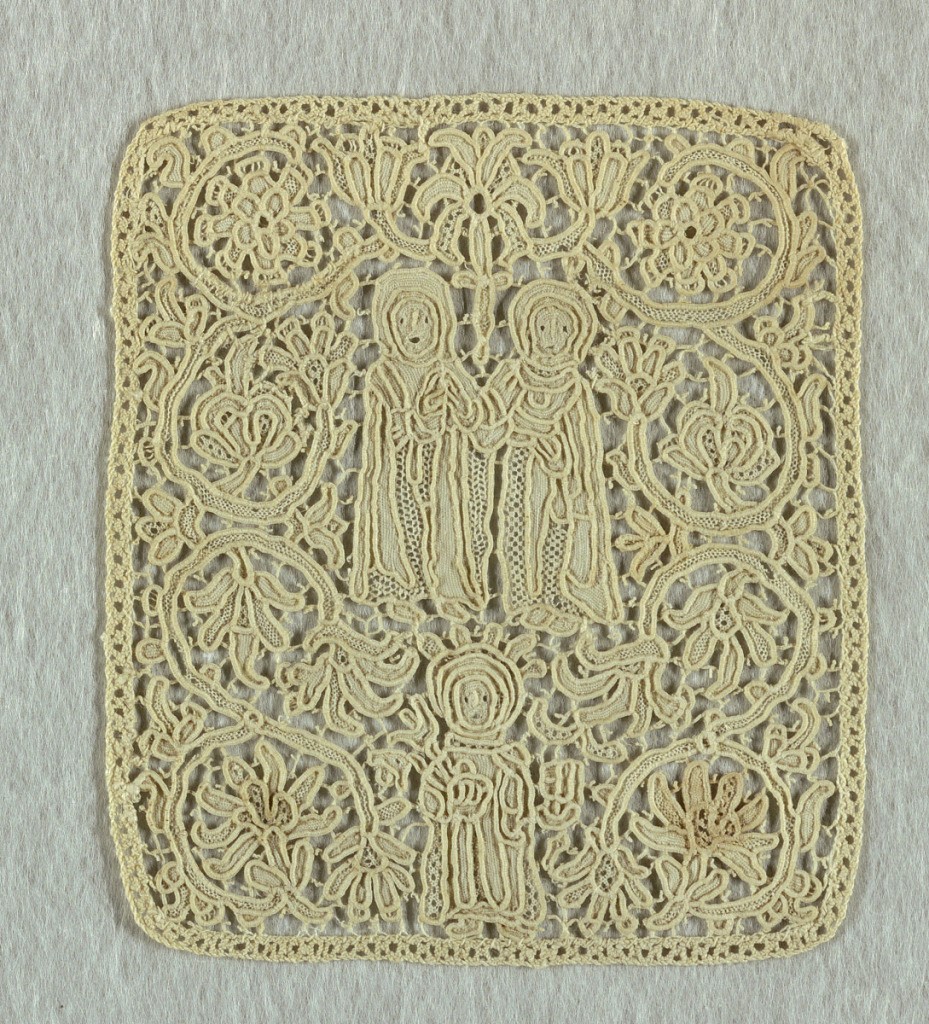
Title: Panel
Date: late 16th–early 17th century
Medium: linen Technique: punto in aria needle lace
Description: Floral scrolls surrounding three figures. The lower figure is believed to be Saint Anthony of Padua.